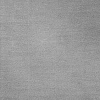
Atmospheric dust classification: dusty